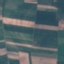
Land use / land cover: AnnualCrop